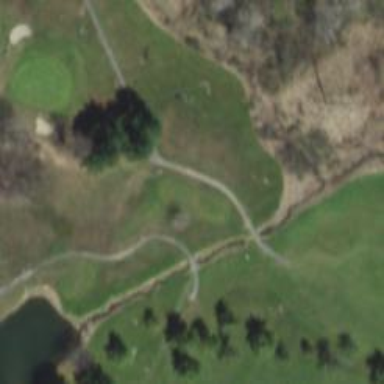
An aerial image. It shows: Grass area designated as golf tee.